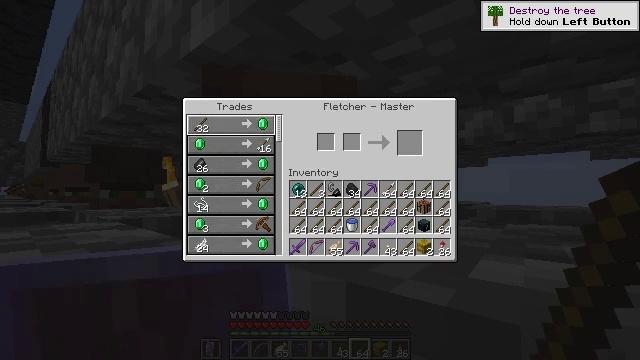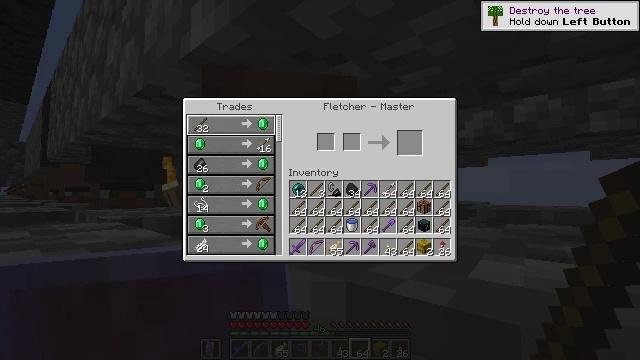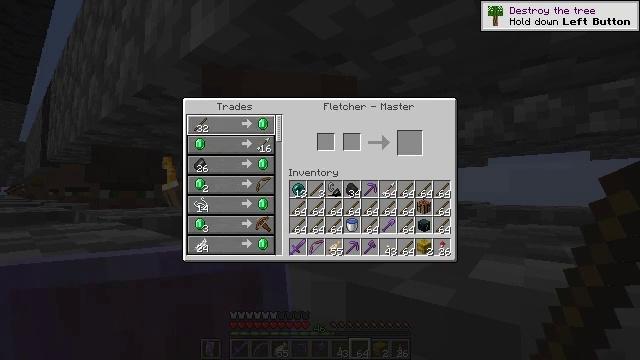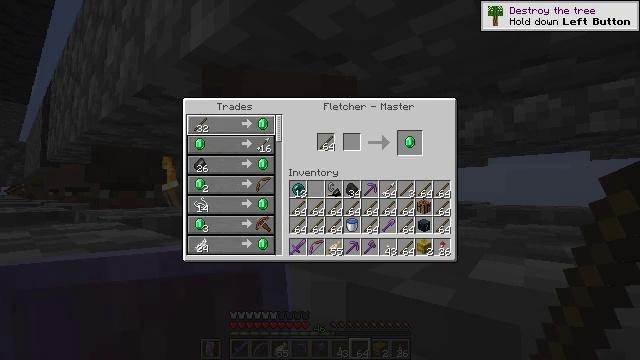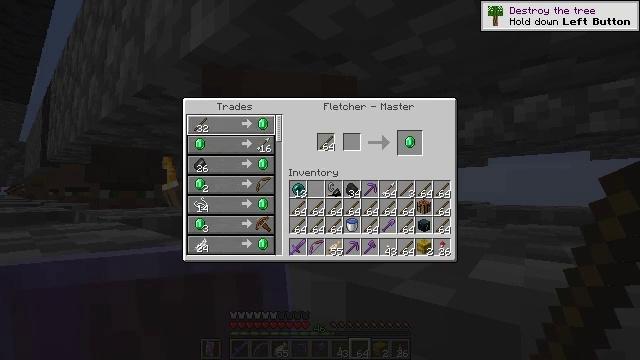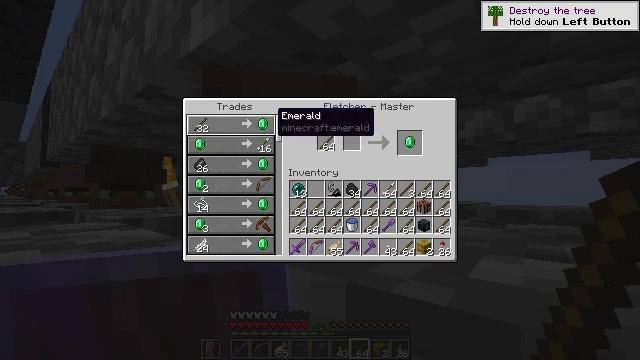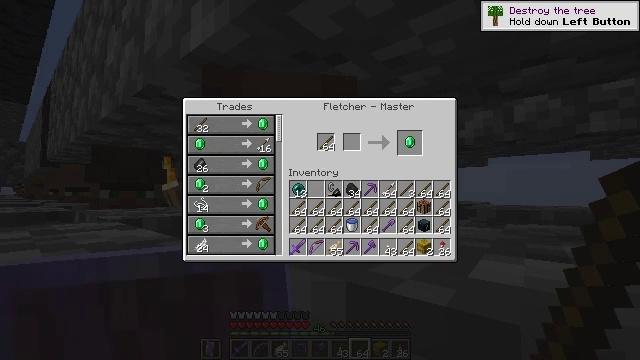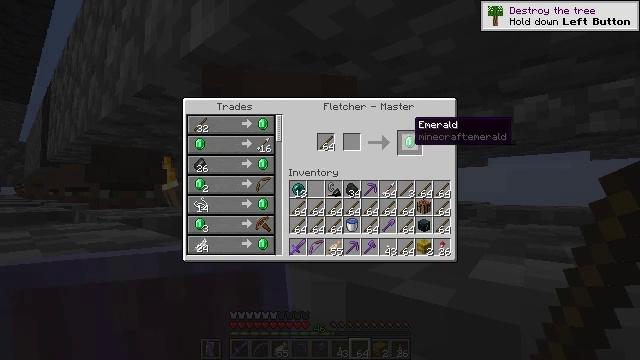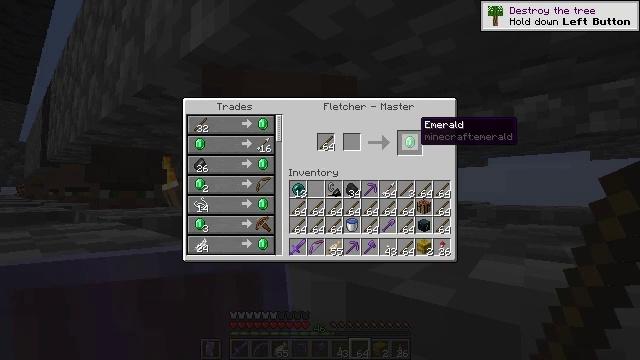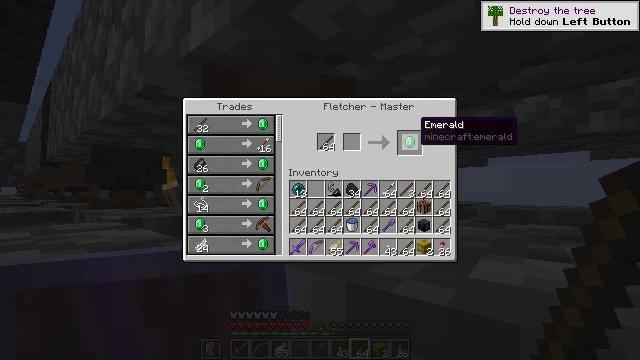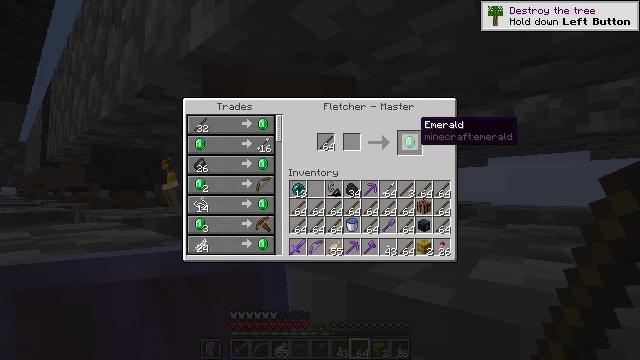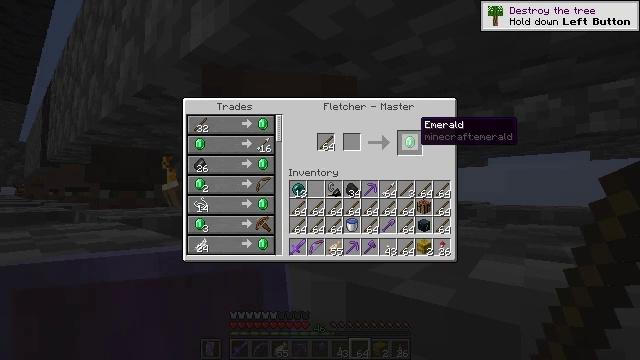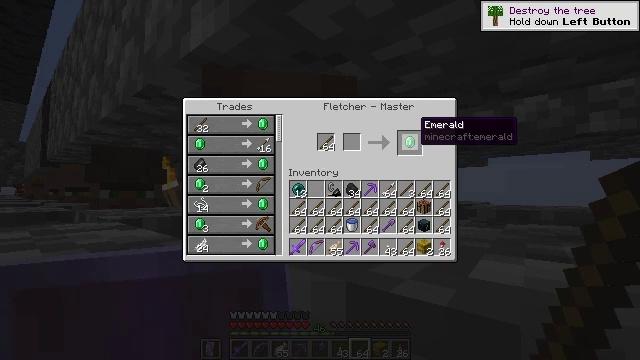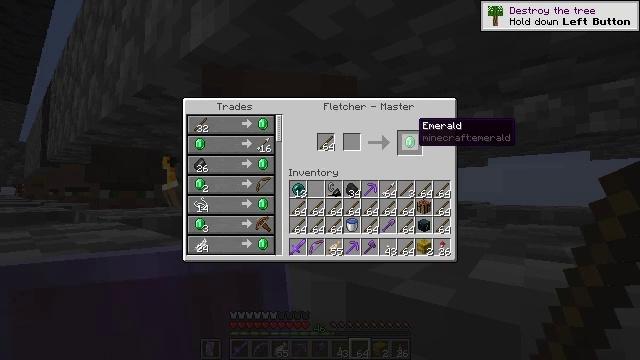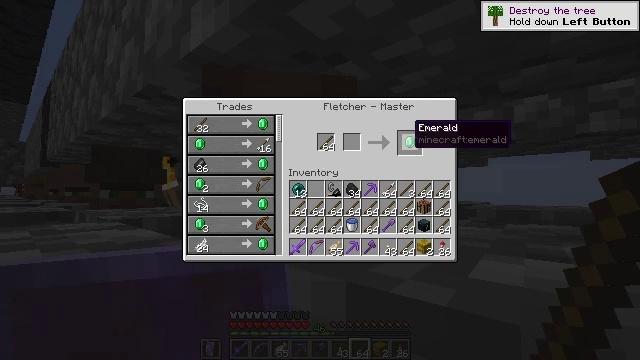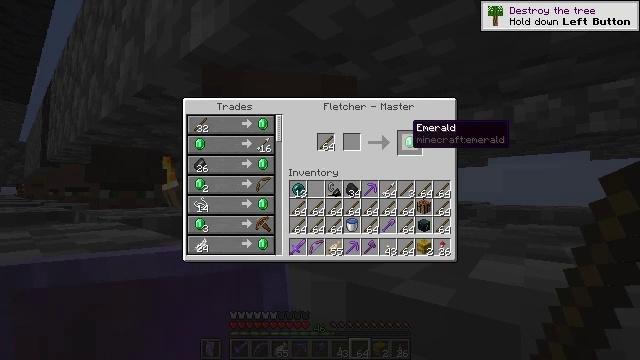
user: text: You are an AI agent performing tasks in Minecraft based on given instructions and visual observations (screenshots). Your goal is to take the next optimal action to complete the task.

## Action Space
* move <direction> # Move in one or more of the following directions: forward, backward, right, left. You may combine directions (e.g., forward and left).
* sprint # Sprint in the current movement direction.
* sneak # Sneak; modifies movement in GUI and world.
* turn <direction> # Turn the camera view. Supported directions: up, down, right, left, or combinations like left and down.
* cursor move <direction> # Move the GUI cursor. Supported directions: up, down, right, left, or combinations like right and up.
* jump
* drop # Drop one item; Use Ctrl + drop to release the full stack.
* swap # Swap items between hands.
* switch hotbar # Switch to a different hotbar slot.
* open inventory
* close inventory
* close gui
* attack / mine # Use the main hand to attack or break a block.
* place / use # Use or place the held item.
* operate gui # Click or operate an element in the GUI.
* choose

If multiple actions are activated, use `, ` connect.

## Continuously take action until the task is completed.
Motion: motion action
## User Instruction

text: Use a crafting table to create an emerald.
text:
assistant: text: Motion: sneak
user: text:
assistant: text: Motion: sneak
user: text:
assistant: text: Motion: sneak, attack / mine
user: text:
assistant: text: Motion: sneak, attack / mine
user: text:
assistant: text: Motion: sneak, turn right, attack / mine
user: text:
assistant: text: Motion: sneak, turn right and down
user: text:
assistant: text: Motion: sneak, turn right
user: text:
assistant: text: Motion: sneak
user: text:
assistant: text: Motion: sneak
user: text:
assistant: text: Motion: sneak
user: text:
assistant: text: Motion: sneak
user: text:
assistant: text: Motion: sneak
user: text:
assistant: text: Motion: sneak
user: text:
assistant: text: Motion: sneak
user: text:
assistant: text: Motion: sneak
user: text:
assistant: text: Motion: sneak
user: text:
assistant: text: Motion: sneak
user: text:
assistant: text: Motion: sneak
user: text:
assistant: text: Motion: sneak, attack / mine
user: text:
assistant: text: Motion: sneak, attack / mine, jump
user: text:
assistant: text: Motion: sneak, attack / mine, jump
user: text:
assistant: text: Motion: sneak, jump
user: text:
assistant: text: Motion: sneak, attack / mine
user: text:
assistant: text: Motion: sneak, attack / mine, jump
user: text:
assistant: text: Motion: sneak, attack / mine, jump
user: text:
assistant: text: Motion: sneak, jump
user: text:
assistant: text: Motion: sneak, attack / mine, jump
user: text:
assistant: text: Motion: sneak, attack / mine, jump
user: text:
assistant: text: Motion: sneak, attack / mine
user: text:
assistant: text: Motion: sneak, attack / mine, jump